【题型】解答题　【知识点】解析几何　【难度】medium
已知以点 $C\left(t, \frac{2}{t}\right)(t > 0)$ 为圆心的圆经过原点 $O$, 且与 $x$ 轴交于点 $A$, 与 $y$ 轴
交于点 $B$.

(1) 求证: $\triangle AOB$ 的面积为定值.

(2) 设直线 $2x + y - 4 = 0$ 与圆 $C$ 交于点 $M, N$, 若 $|OM| = |ON|$, 求圆 $C$ 的方程.

(3) 在 (2) 的条件下, 设 $P, Q$ 分别是直线 $l: x + y + 2 = 0$ 和圆 $C$ 上的动点, 求 $|PB| + |PQ|$ 的最小值及此时点 $P$
的坐标.
【解答】
【答案】 (1) 证明见解析

(2) $(x - 2)^2 + (y - 1)^2 = 5$

(3) 最小值为 $2\sqrt{5}$, $P\left(-\frac{4}{3}, -\frac{2}{3}\right)$

【知识点】 由圆心 (或半径) 求圆的方程、求点关于直线的对称点、已知直线垂直求参数

【分析】 (1) 由已知直接可得圆的方程, 进而可得点 $A$ 与 $B$ 的坐标, 进而可得证;

(2) 由已知可得 $MN \perp OC$, 进而可得参数 $t$, 及圆的方程;

(3) 根据对称可得点 $B$ 关于直线 $2x + y - 4 = 0$ 的对称点 $B'$, 进而可知 $|PB| + |PQ| = |PB'| + |PQ| \ge |B'Q|$, 根据
点与圆的位置关系可得 $|B'Q|$ 的最小值, 进而可得点 $P$ 的坐标.

【详解】 (1) 由题意可得圆的方程为: $(x - t)^2 + \left(y - \frac{2}{t}\right)^2 = t^2 + \frac{4}{t^2}$,

化简可得 $x^2 - 2tx + y^2 - \frac{4}{t}y = 0$,

与坐标轴的交点分别为: $A(2t, 0), B\left(0, \frac{4}{t}\right)$,

$\therefore S_{\triangle OAB} = \frac{1}{2}|2t| \cdot \left|\frac{4}{t}\right| = 4$ 为定值.

(2) 如图所示,

$\therefore |OM| = |ON|$,

$\therefore$ 原点 $O$ 在线段 $MN$ 的垂直平分线上,

设线段 $MN$ 的中点为 $H$, 则 $C, H, O$ 三点共线,

又 $OC$ 的斜率 $k = \frac{\frac{2}{t}}{t} = \frac{2}{t^2}$,

$\therefore \left(\frac{2}{t^2}\right) \times (-2) = -1$,

解得 $t = \pm 2$,

又 $t > 0$, 所以 $t = 2$,

可得圆心 $C(2, 1)$,

$\therefore$ 圆 $C$ 的方程为: $(x - 2)^2 + (y - 1)^2 = 5$;

(3) 如图所示,

由 (2) 可知: 圆心 $C(2, 1)$, 半径 $r = \sqrt{5}$, $B(0, 2)$,

设点 $B$ 关于直线 $x + y + 2 = 0$ 的对称点为 $B'(x, y)$,

则 $BB'$ 中点为 $\left(\frac{x}{2}, \frac{2 + y}{2}\right)$,

且 $\begin{cases} \frac{y - 2}{x} \cdot (-1) = -1 \\ \frac{x}{2} + \frac{2 + y}{2} + 2 = 0 \end{cases}$, 解得 $\begin{cases} x = -4 \\ y = -2 \end{cases}$, 即 $B'(-4, -2)$,

则 $|PB| + |PQ| = |PB'| + |PQ| \ge |B'Q|$,

又点 $B'$ 到圆上点 $Q$ 的最短距离为 $|B'C| - r = \sqrt{(2 + 4)^2 + (1 + 2)^2} - \sqrt{5} = 2\sqrt{5}$,

则 $|PB| + |PQ|$ 的最小值为 $2\sqrt{5}$,

此时直线 $B'C$ 的方程为: $y = \frac{x}{2}$,

点 $P$ 为直线 $B'C$ 与直线 $l$ 的交点,

则 $\begin{cases} y = \frac{x}{2} \\ x + y + 2 = 0 \end{cases}$, 解得 $\begin{cases} x = -\frac{4}{3} \\ y = -\frac{2}{3} \end{cases}$,

即点 $P\left(-\frac{4}{3}, -\frac{2}{3}\right)$.

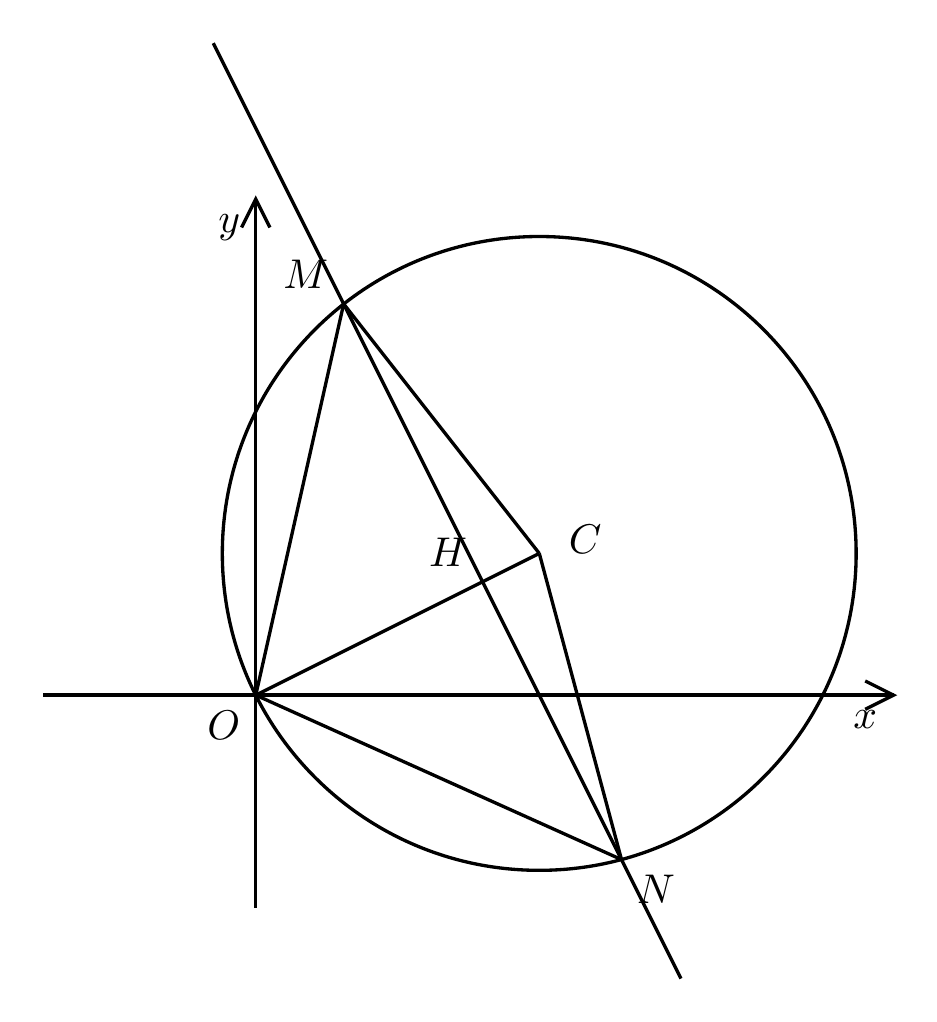
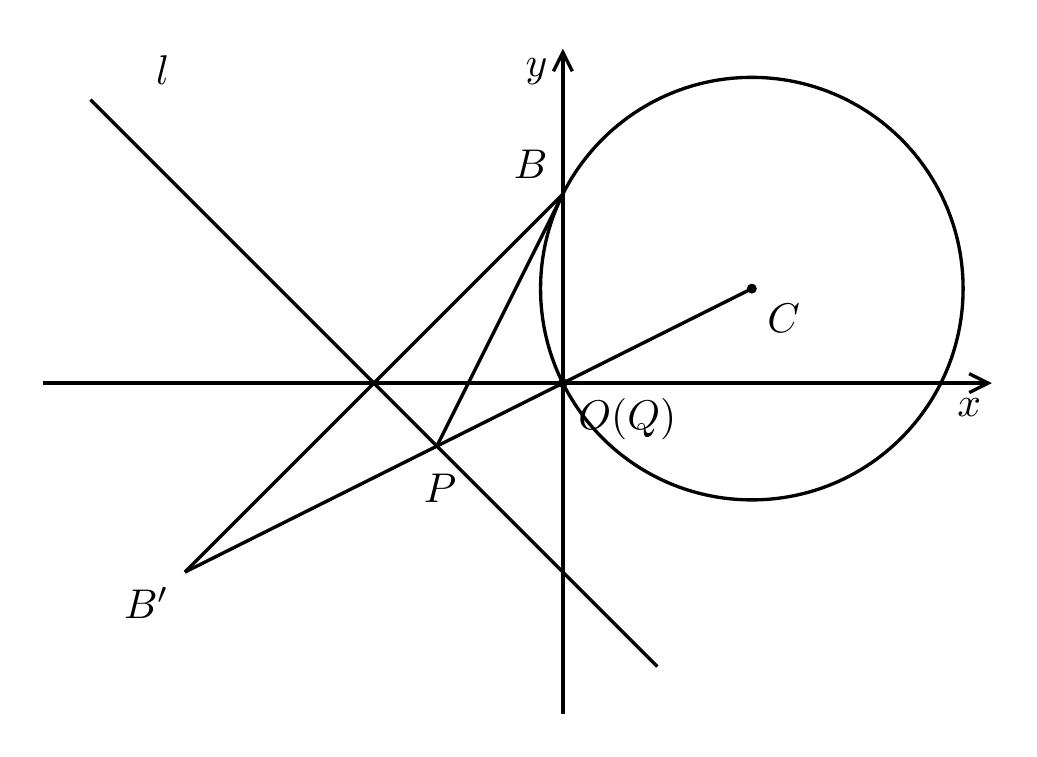